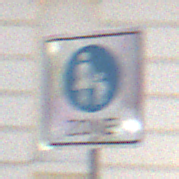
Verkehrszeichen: BeginnFussgaengerzone
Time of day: MorningAfternoon
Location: Outdoor (Urban)
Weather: PartlyCloudy
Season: NotSpecified
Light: Natural